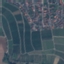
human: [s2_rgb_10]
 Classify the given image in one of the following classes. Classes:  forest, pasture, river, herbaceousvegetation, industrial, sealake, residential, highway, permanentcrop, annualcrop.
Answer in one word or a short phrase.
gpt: PermanentCrop